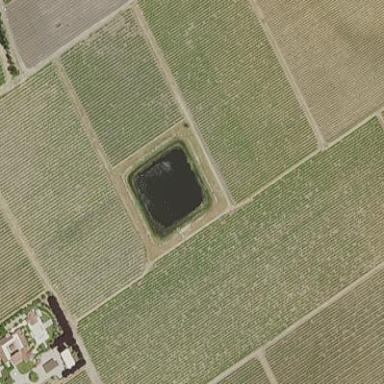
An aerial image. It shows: Vineyard where grapes are grown.